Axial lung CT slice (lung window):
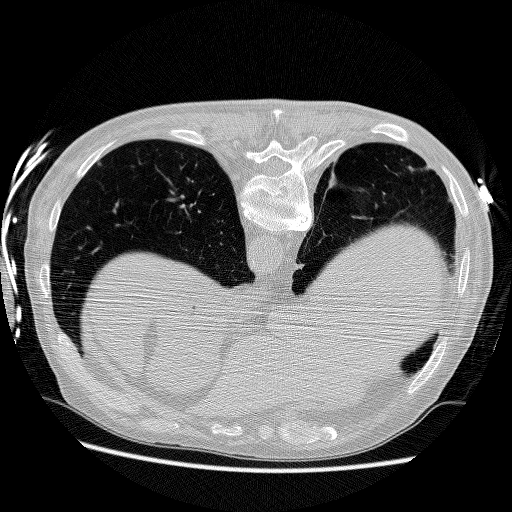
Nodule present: no